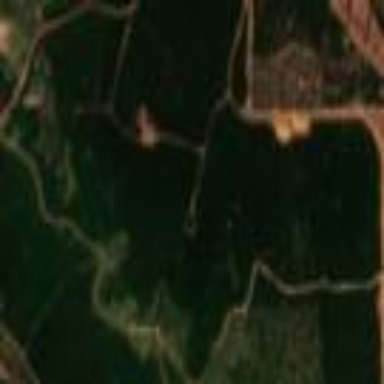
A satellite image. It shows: Plantation of evergreen needle-leaved forest.